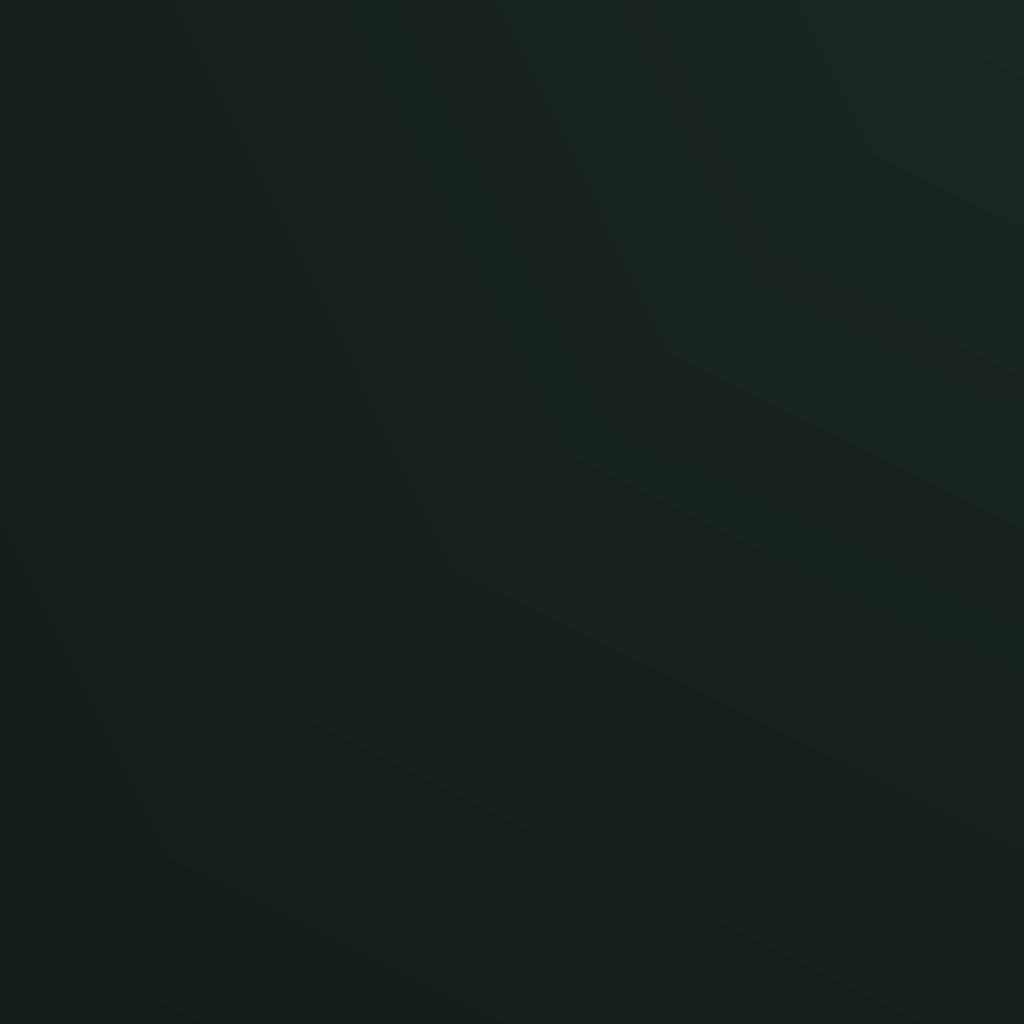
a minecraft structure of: Land mine